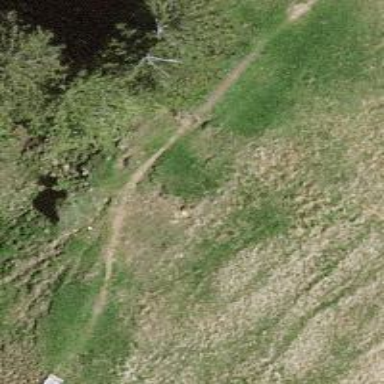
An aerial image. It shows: Ground path.